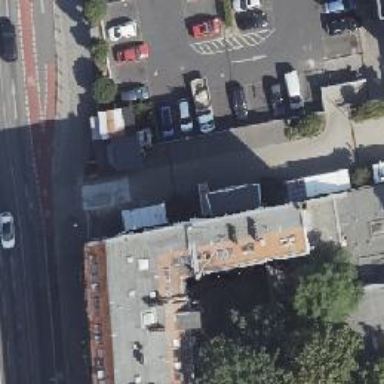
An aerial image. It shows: Ice cream stand or shop.